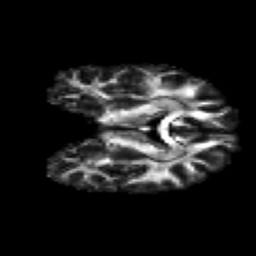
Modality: FA
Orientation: coronal
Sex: male
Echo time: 0.114 s